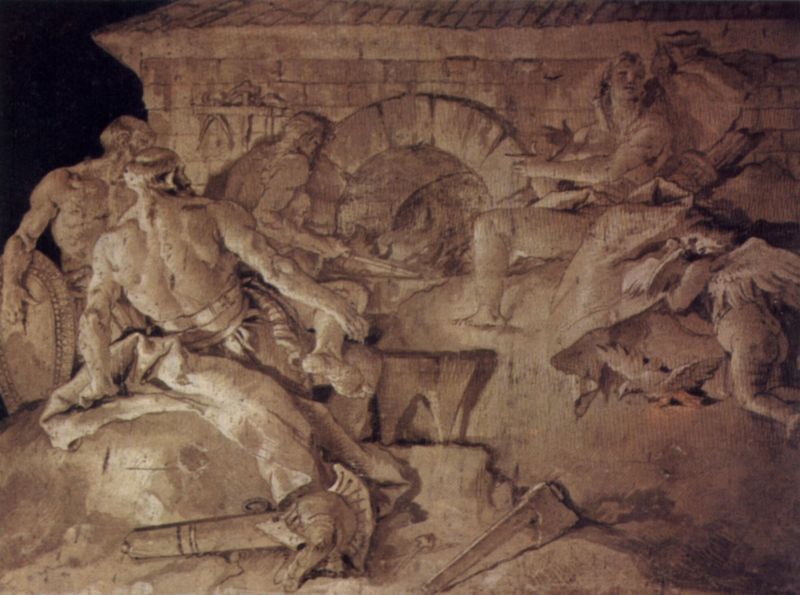
Titel: Venus bittet Vulcanus, für Äneas eine Rüstung zu schmieden
Künstler: Giovanni Battista Tiepolo
Standort: Vicenza
Institution: Villa Valmarana
Schlagwörter: akt, dunkel, feder, felsen, feuer, flügel, fuß, gemälde, gott, gruppe, held, kämpfer, mann, nackt, schatten, vogel, weiß, menschen, braun, frau, grau, hell, kreide, licht, männer, rücken, schwarz, skizze, zeichnung, dach, gebäude, haus, tuch, weg, beige, malerei, wand, architektur, federn, kleidung, mensch, stein, steine, taube, hütte, sitzend, kind, dachziegel, kamin, ofen, turm, engel, putte, putto, skulptur, relief, bein, bogen, enge, haltung, fels, dächer, mauer, ziegel, monochrom, füsse, grisaille, sepia, weisshöhung, figuren, rundbogen, krieg, schlacht, soldaten, muskeln, plastik, zeigen, tor, foto, eingang, eisen, laviert, nische, schild, tusche, antike, greis, brennen, vulkan, hinten, barfuß, schwarzweiß, schwert, schwerter, waffen, waffe, helm, allegorie, entwurf, mythologie, rüstung, rom, römer, werkstatt, werkzeug, plastiken, statuen, grab, axt, hammer, götter, griechisch, mythos, krieger, griechenland, antikisierend, venus, heilige, fresko, helmbusch, gottheit, amor, beil, mars, köcher, barfus, hacke, antikisch, schindeln, römisch, cupid, geist, herd, bildhauer, michelangelo, zange, gemauert, zirkel, schmied, schmiede, werkzeuge, figurengruppe, verbrennen, amboss, viktoria, schmieden, reliev, engelsflügel, orpheus, act, meisel, schmelzofen, skulpturgruppe, werkzeg, werzeug, 'haus, brenneb, vuilkan, arkadien ego, vulcan's forge